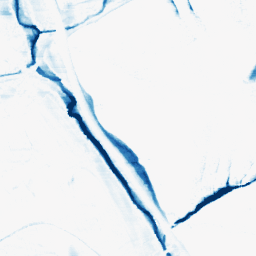
Category: morphological
Decomposition family: morphological_rect
Decomposition parameters: operation: closing
width: 20
height: 5
Upsampling method: bspline
Upsampling parameters: scale: 4
Upsampling scale: 4